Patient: sex M, age 94
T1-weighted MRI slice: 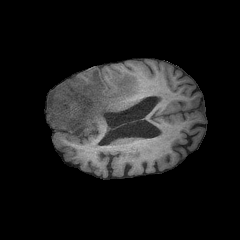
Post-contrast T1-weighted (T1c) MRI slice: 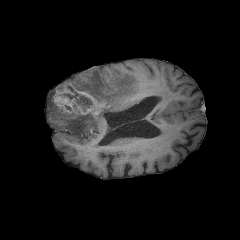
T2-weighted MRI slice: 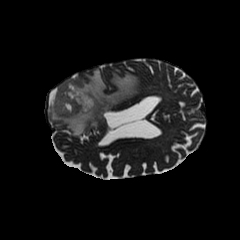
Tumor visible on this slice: yes
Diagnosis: Glioblastoma, IDH-wildtype
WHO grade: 4